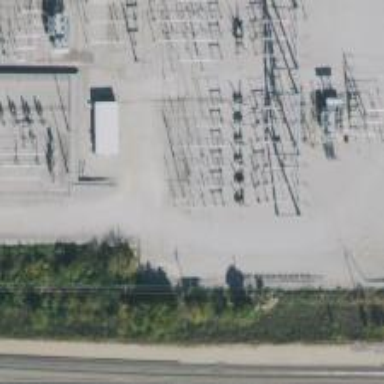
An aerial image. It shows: Switch used for power control.